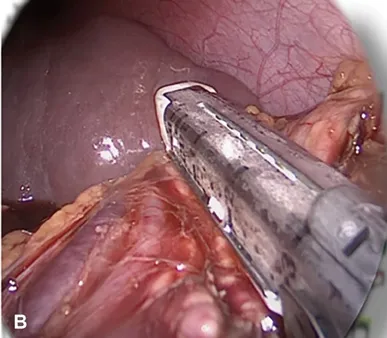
Distal pancreatectomy using a stapler.
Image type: medical_photograph (other_medical_photograph)